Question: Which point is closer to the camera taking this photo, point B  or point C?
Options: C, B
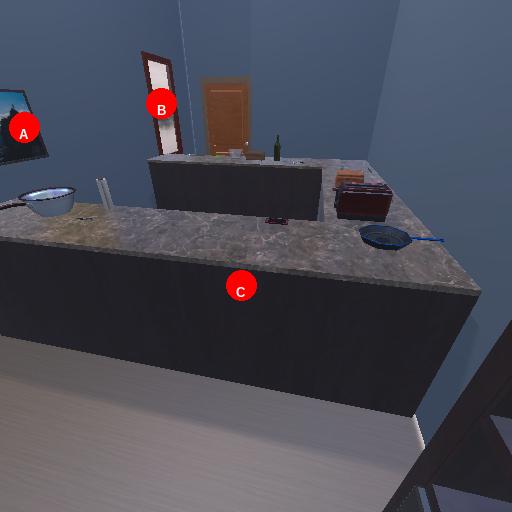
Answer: C